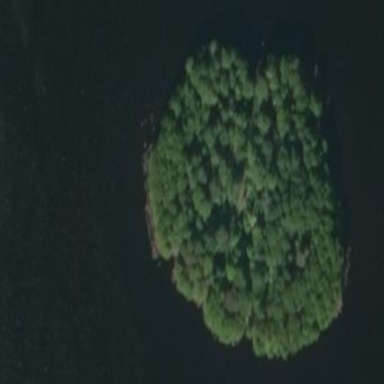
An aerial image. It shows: Islet.